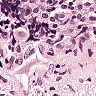
Metastatic tissue present: no